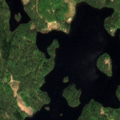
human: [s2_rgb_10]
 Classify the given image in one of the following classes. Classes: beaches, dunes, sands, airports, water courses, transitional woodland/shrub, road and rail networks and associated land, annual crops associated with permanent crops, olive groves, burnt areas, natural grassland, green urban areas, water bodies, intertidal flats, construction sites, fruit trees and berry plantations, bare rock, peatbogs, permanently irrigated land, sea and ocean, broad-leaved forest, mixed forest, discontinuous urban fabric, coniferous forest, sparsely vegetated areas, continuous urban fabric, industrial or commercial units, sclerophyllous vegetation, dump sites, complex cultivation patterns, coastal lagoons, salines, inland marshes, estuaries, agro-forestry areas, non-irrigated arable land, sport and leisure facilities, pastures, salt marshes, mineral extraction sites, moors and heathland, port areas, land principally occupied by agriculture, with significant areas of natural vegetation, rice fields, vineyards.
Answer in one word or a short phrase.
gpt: coniferous forest, mixed forest, water bodies